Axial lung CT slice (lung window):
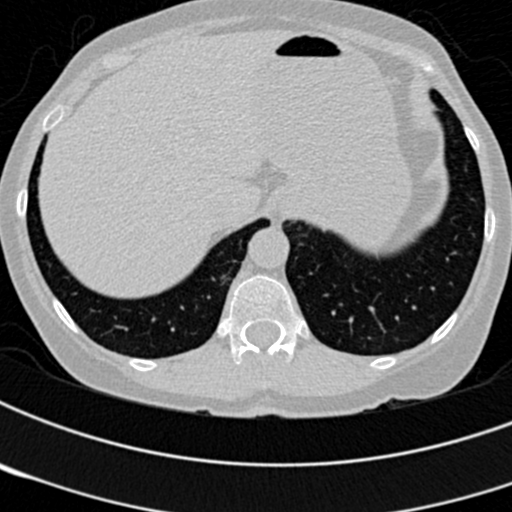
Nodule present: no